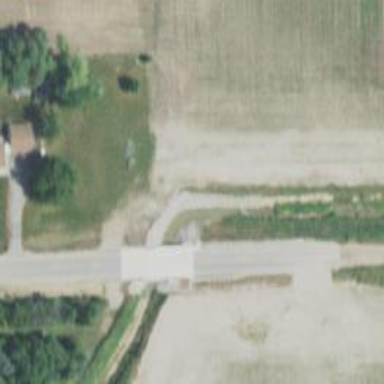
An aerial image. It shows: Culvert tunnel.